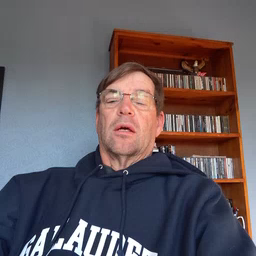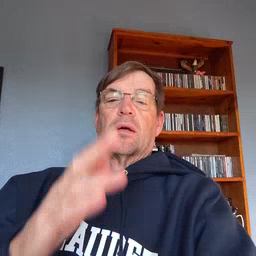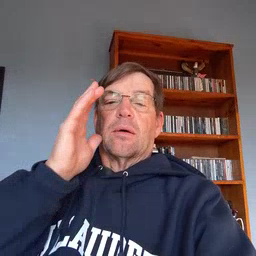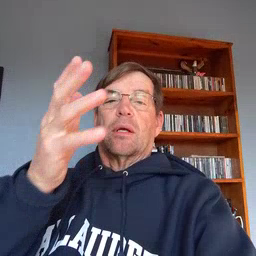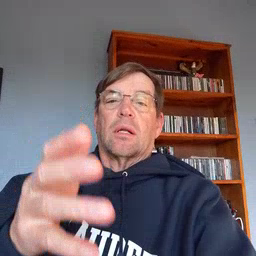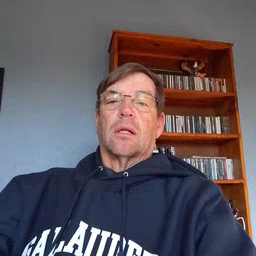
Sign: will